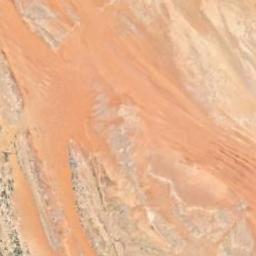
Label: desert